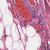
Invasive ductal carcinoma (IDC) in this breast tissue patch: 0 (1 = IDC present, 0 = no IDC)